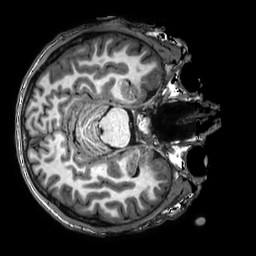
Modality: T1w
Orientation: axial
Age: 31
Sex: male
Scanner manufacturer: philips
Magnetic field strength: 3 T
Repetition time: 0.008145 s
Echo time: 0.003727 s